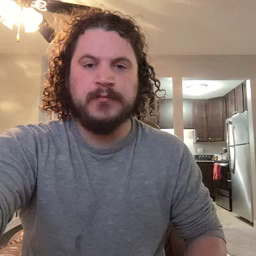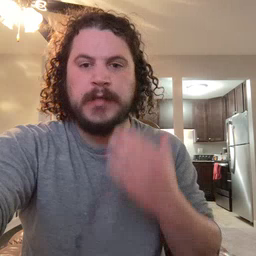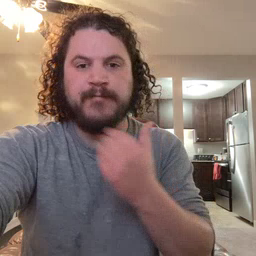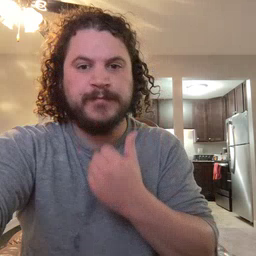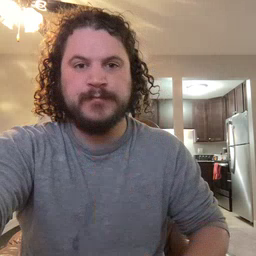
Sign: napkin